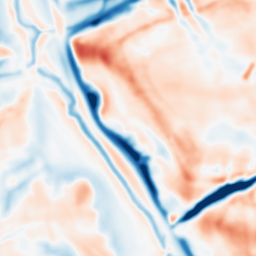
Category: multiscale
Decomposition family: dog
Decomposition parameters: sigma_low: 2
sigma_high: 10
Upsampling method: linear_exact
Upsampling parameters: scale: 8
Upsampling scale: 8